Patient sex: M
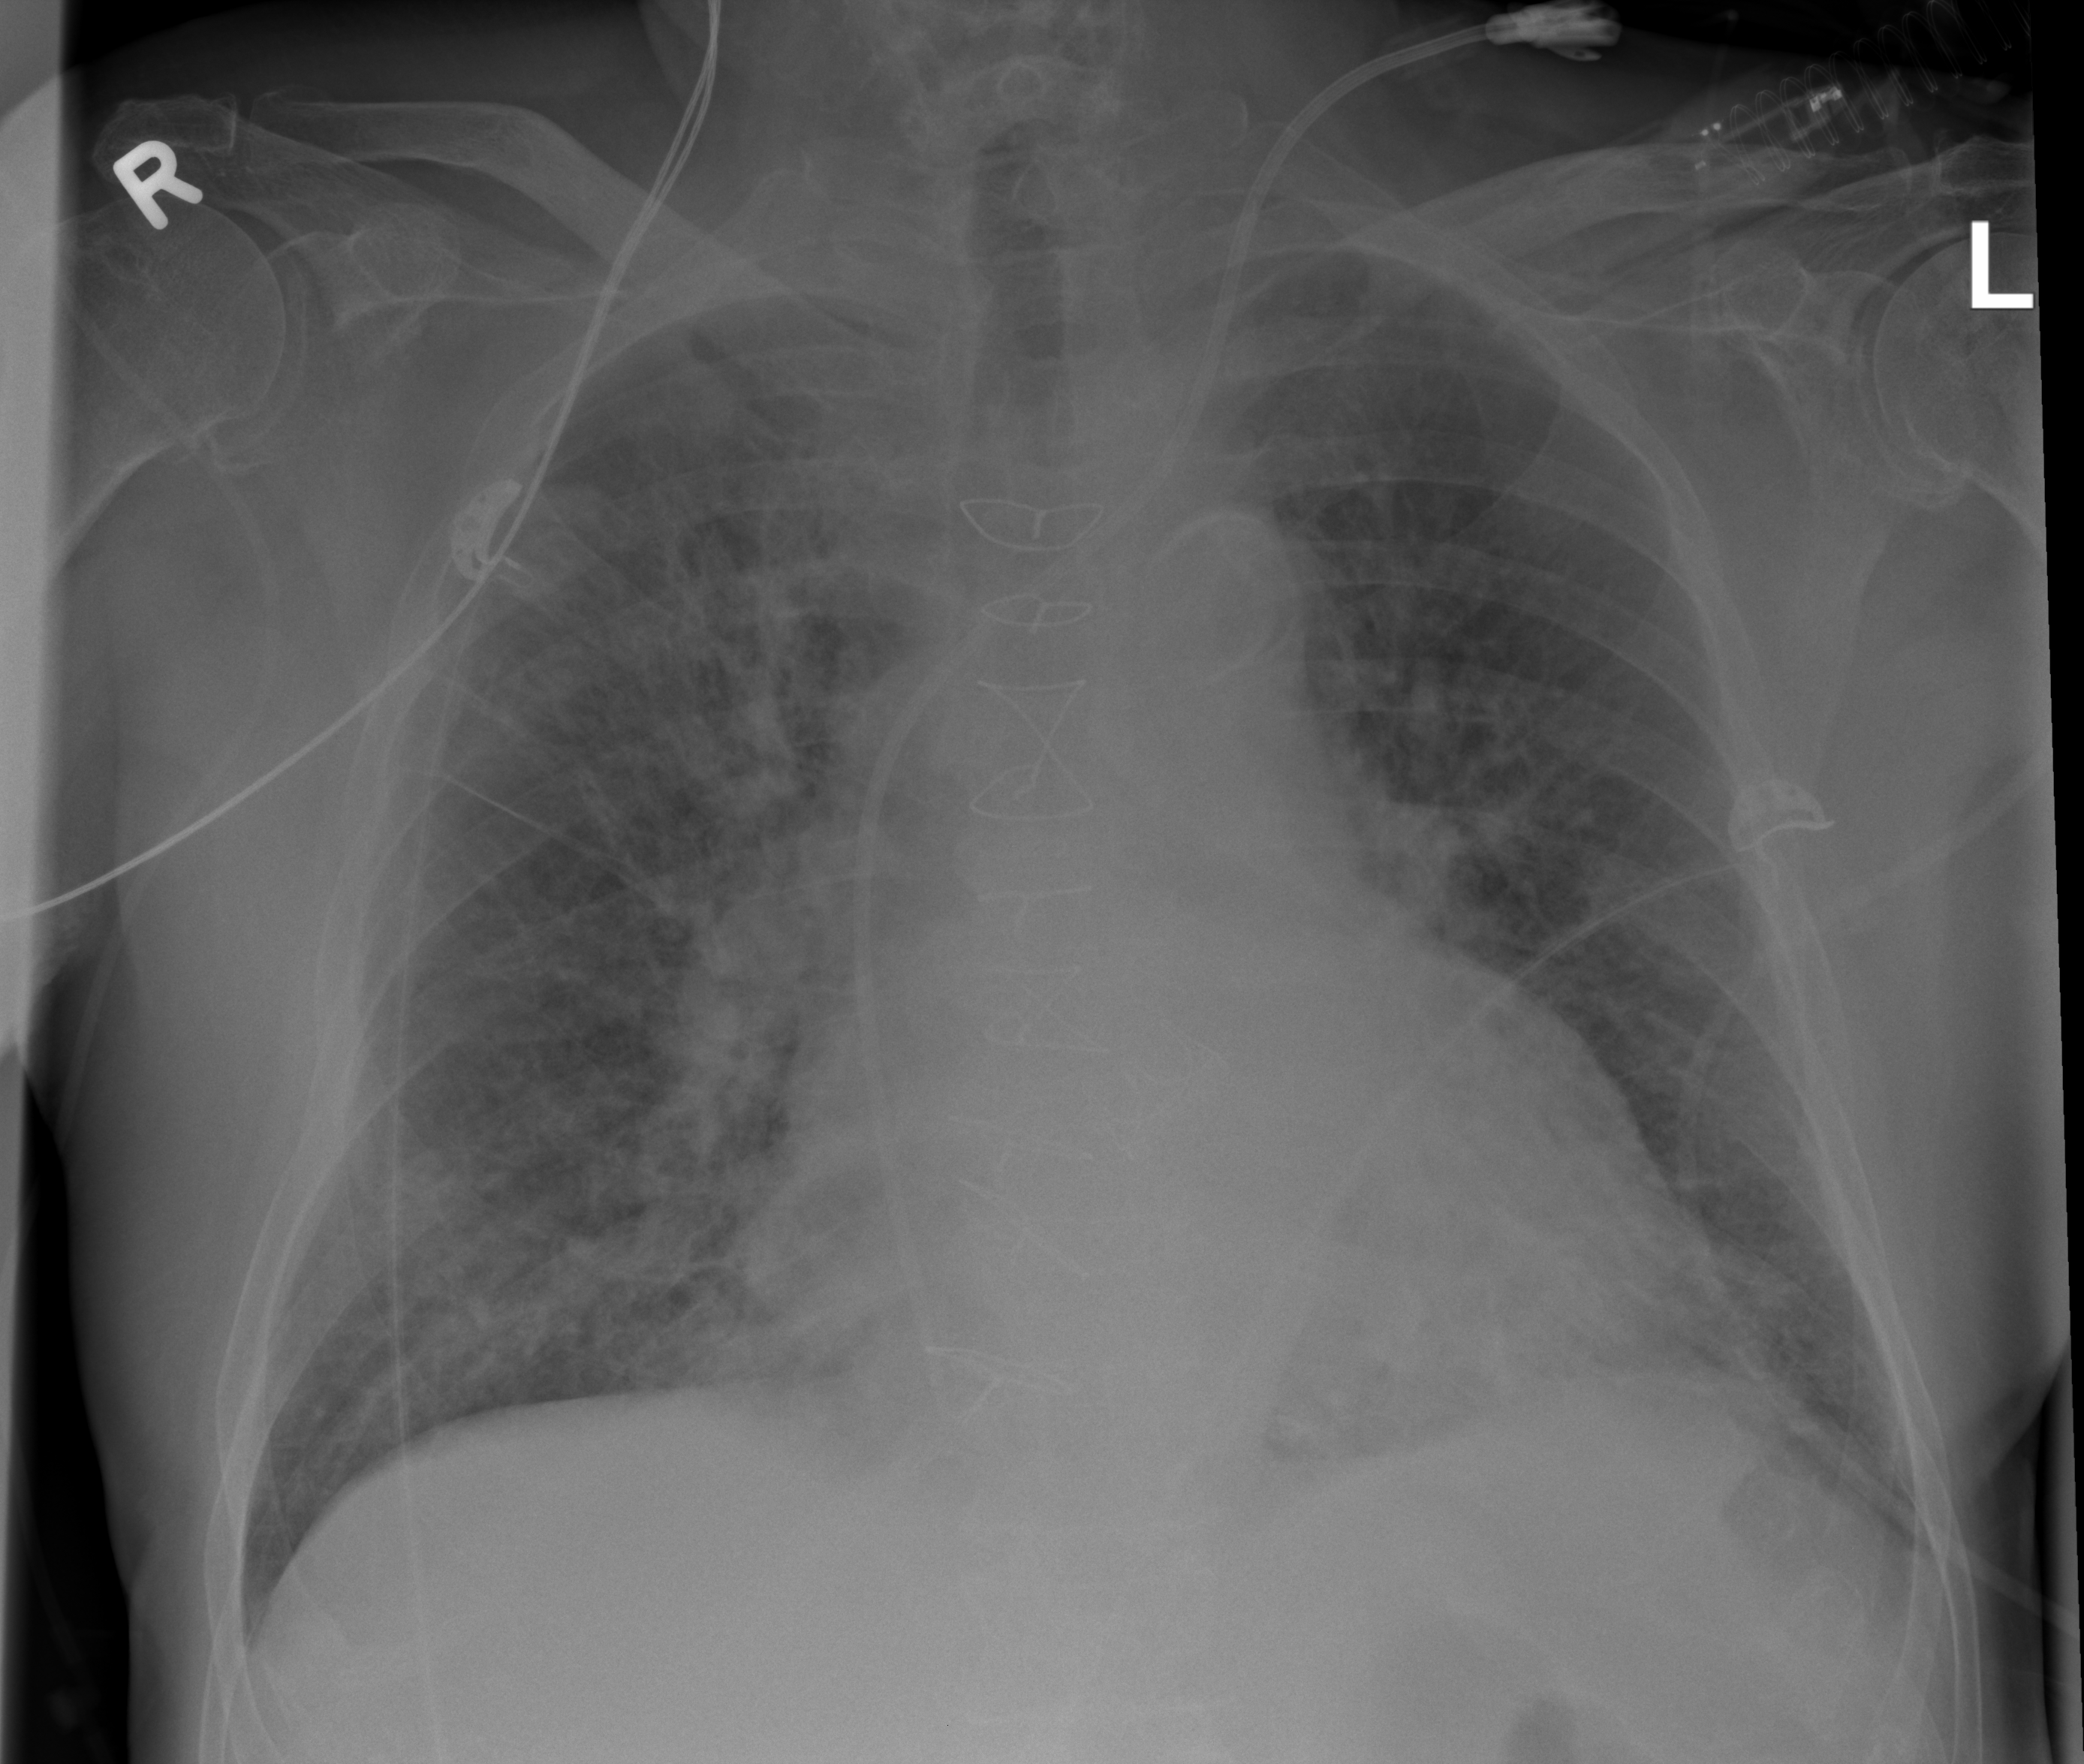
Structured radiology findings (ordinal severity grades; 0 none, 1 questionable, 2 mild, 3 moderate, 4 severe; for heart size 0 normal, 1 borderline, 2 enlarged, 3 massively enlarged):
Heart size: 2
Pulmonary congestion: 3
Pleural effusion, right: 0
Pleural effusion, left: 1
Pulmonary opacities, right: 3
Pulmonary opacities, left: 2
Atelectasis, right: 2
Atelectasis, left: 2